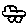
Label: car